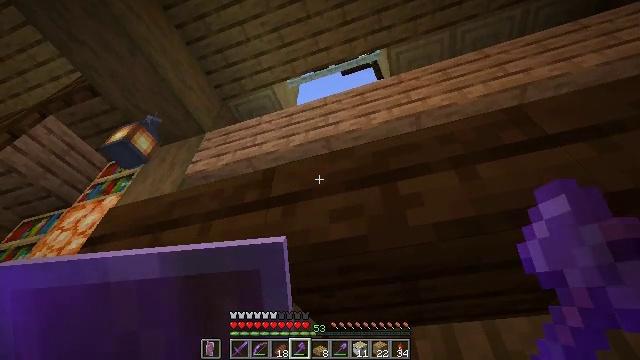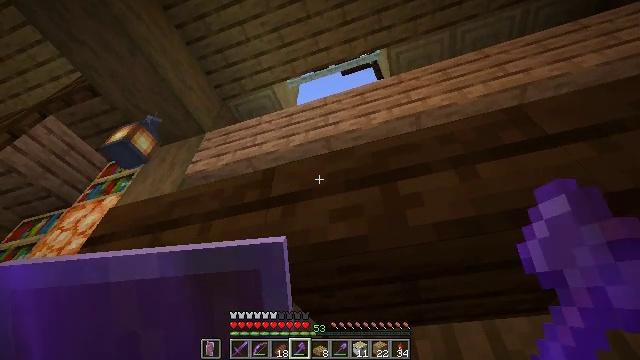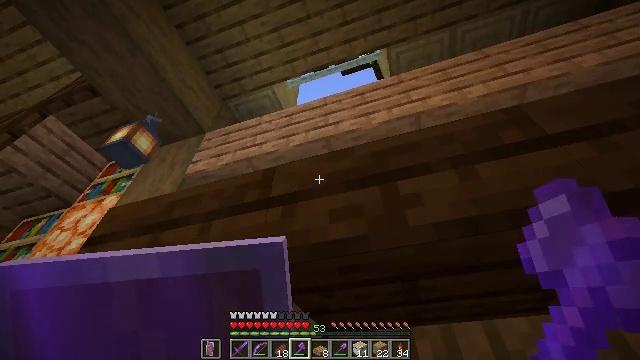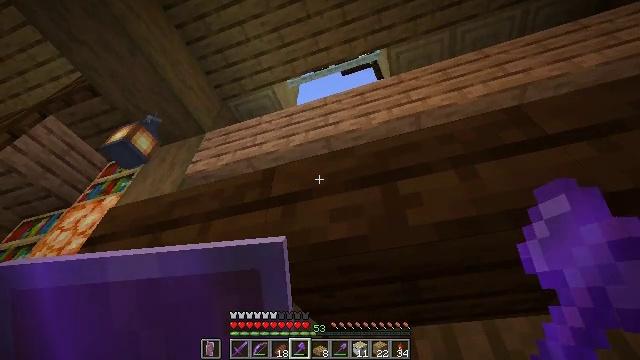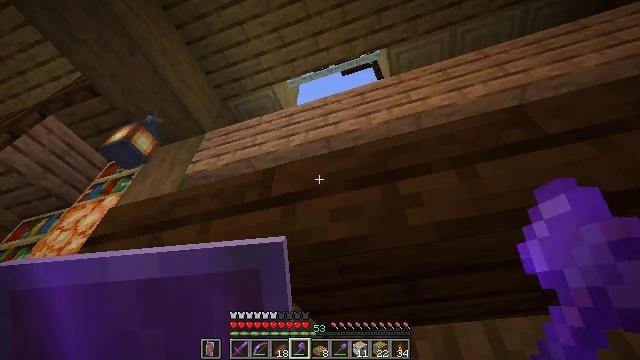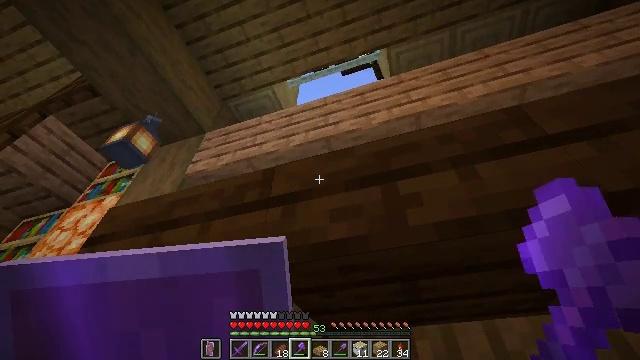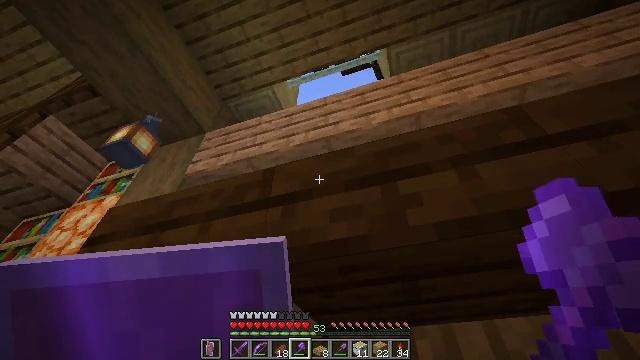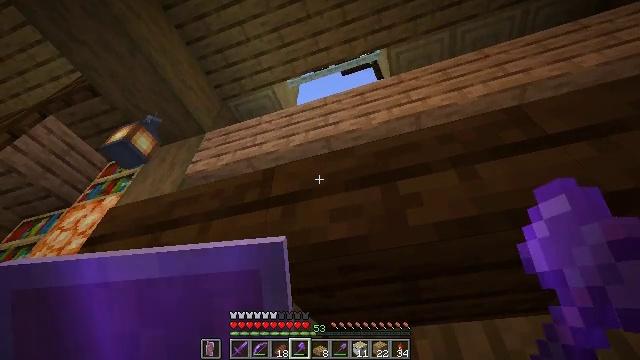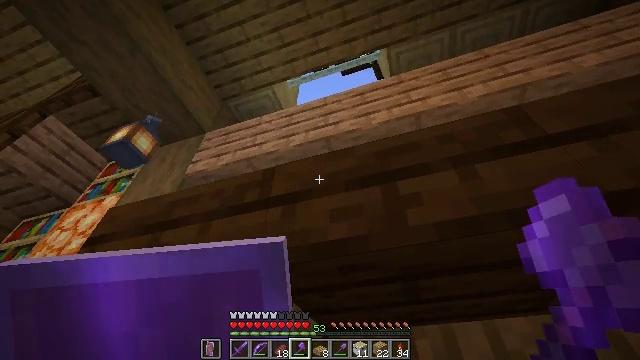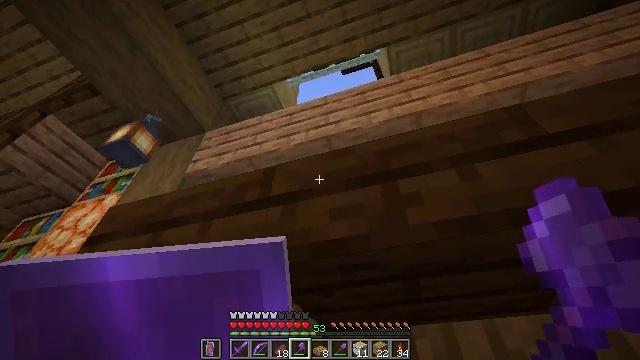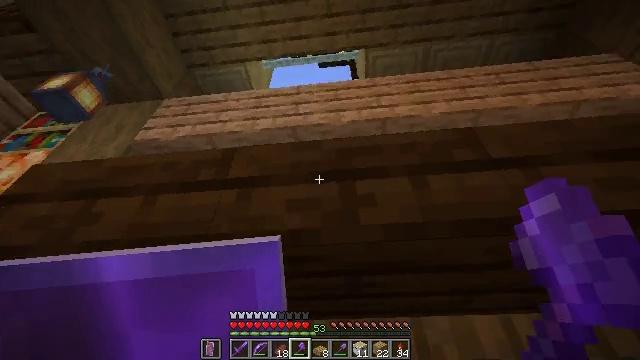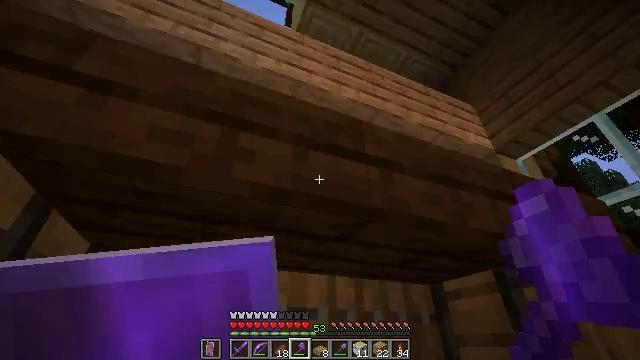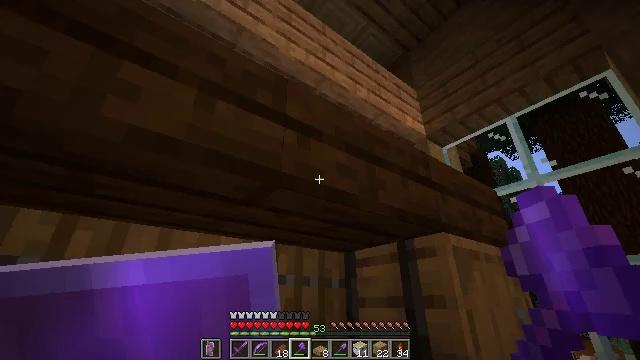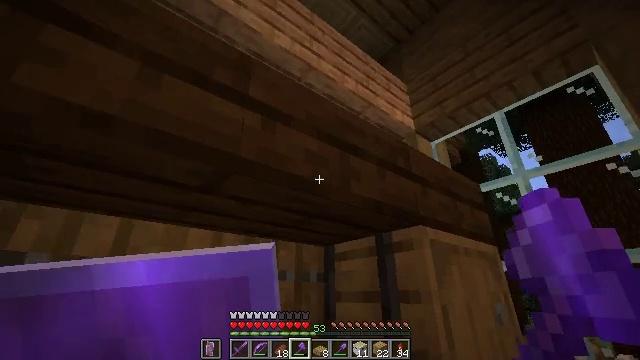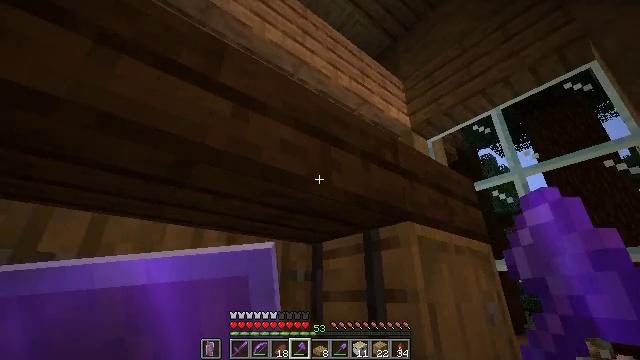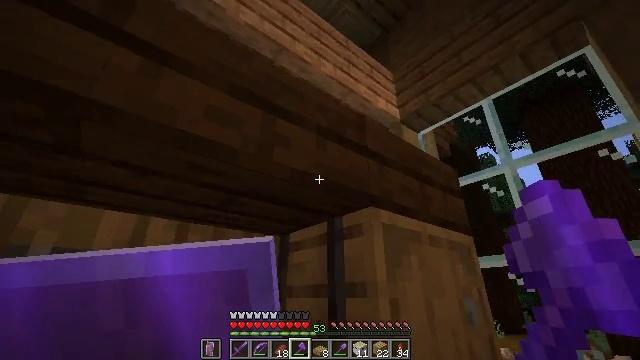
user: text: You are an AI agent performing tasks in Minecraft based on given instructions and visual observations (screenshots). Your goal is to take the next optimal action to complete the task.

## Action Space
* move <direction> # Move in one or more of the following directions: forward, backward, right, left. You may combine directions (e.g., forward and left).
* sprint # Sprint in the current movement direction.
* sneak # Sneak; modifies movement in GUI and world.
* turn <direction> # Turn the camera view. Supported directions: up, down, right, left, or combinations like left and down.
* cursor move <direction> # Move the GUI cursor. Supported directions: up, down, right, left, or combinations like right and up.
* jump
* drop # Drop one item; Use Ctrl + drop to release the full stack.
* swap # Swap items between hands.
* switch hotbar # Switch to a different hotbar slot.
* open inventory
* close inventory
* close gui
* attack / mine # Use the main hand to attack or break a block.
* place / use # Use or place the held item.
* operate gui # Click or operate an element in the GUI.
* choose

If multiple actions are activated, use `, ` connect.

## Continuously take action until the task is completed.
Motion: motion action
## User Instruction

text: Retrieve oak planks from the wooden block.
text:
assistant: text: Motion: no_op
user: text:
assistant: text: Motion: no_op
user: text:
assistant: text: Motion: no_op
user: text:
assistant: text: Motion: no_op
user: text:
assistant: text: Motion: no_op
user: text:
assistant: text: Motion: no_op
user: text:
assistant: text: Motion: no_op
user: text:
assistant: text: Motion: no_op
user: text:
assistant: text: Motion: no_op
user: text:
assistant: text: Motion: turn right and down
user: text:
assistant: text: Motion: move right, turn right and down
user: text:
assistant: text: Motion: move right, turn right and down
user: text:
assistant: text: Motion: move right, turn right and down
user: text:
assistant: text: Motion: move right
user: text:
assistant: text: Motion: move right
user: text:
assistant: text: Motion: no_op
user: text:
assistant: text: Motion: turn left
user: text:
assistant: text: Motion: turn left
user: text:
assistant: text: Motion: turn left
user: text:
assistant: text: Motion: no_op
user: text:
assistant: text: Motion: no_op
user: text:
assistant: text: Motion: no_op
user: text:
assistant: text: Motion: turn left
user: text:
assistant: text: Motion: turn left and down
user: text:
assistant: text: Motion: turn left and down
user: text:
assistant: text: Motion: turn left and down
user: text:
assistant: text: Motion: move forward, turn left and down
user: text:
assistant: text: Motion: move forward, turn left
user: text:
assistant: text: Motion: move forward
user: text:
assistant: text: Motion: move forward and move left